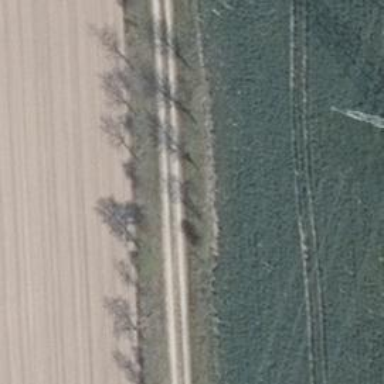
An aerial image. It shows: Row of trees in natural setting.